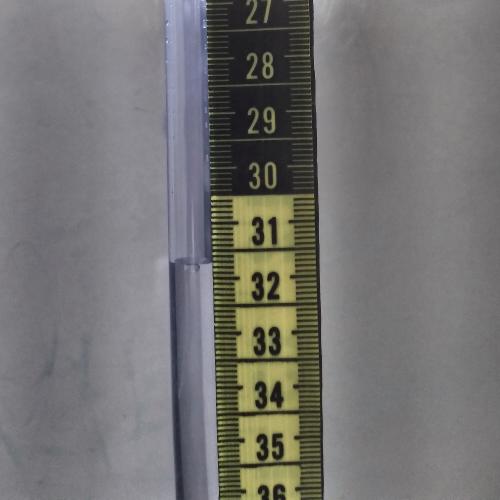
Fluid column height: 31.7 cm